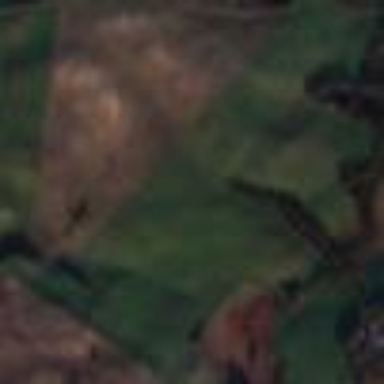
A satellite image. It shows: View of farmland.